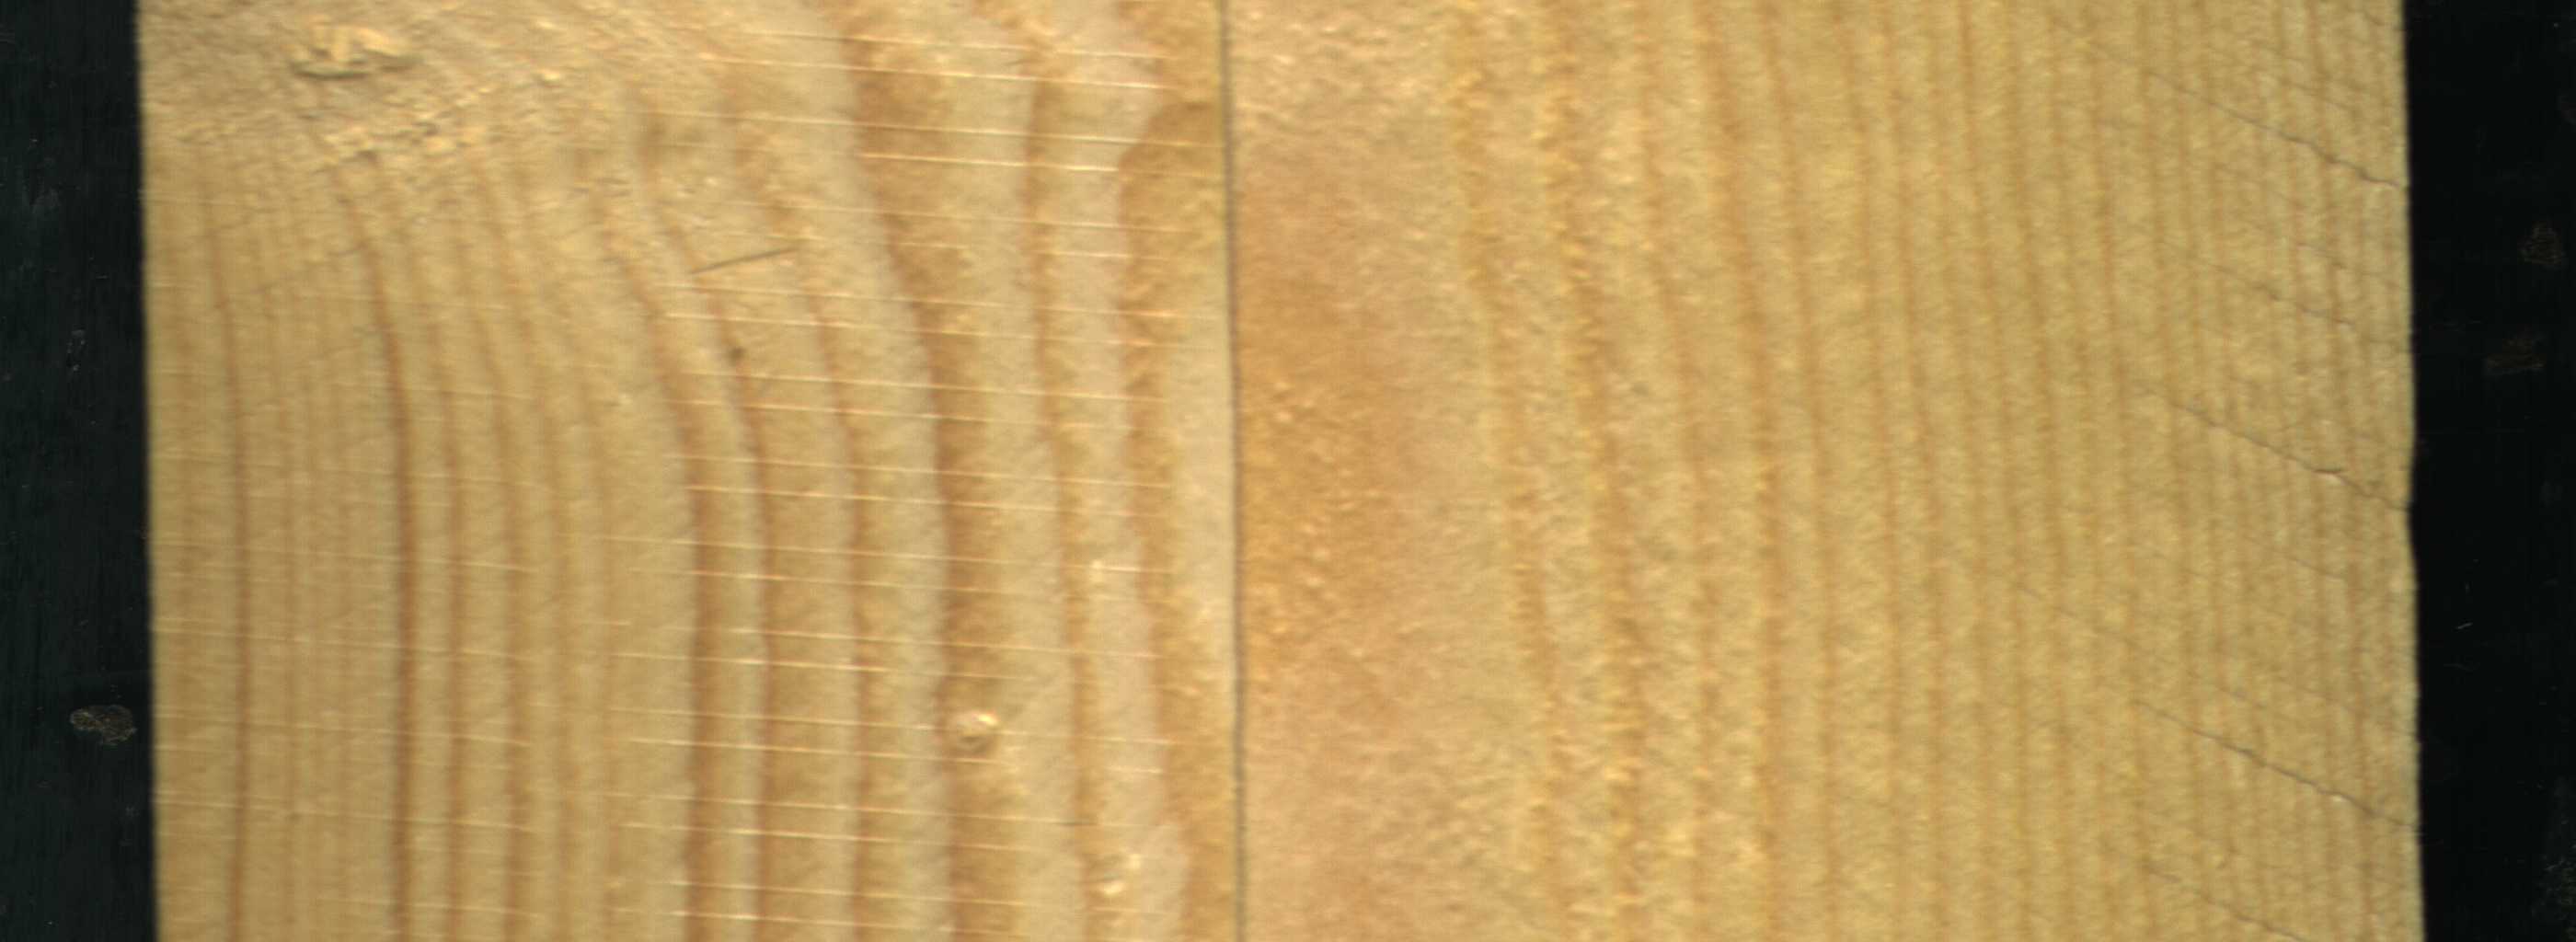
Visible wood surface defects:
Crack